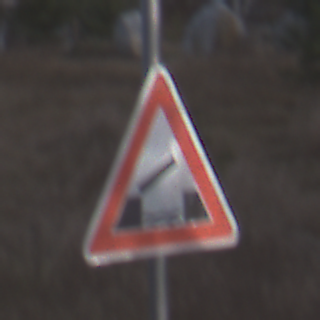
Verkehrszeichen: BeweglicheBruecke
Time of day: MorningAfternoon
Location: Outdoor (Nature)
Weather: PartlyCloudy
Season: NotSpecified
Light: Natural